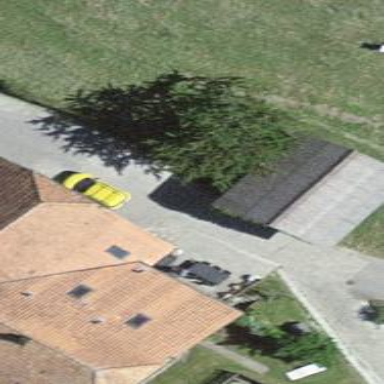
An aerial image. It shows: Garage.